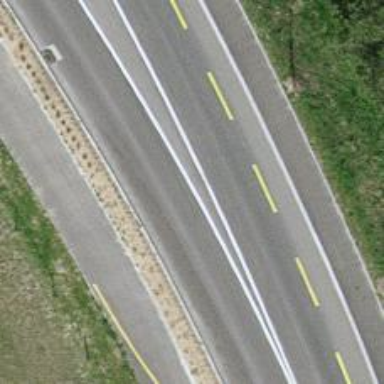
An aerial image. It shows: Primary highway with dedicated cycle lane on the left side.